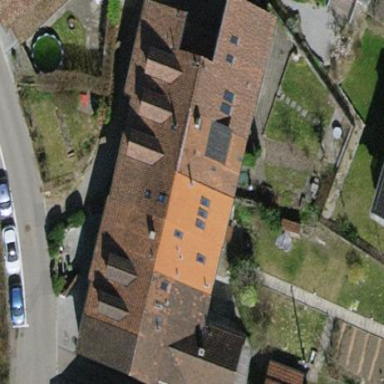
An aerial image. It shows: Building with tile roof.